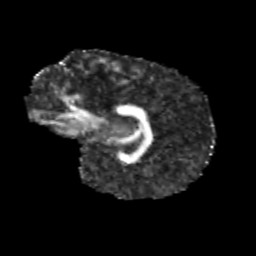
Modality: FA
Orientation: sagittal
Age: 9
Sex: female
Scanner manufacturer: siemens
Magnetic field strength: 3 T
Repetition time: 3.8 s
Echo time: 0.07 s